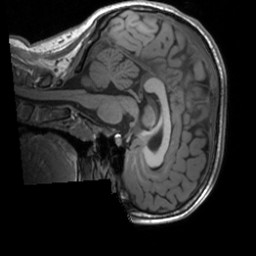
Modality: T1w
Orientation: sagittal
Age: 18
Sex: female
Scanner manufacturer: siemens
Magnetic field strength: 3 T
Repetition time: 1.9 s
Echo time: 0.00226 s